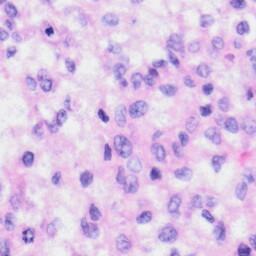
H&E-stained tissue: Liver